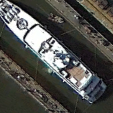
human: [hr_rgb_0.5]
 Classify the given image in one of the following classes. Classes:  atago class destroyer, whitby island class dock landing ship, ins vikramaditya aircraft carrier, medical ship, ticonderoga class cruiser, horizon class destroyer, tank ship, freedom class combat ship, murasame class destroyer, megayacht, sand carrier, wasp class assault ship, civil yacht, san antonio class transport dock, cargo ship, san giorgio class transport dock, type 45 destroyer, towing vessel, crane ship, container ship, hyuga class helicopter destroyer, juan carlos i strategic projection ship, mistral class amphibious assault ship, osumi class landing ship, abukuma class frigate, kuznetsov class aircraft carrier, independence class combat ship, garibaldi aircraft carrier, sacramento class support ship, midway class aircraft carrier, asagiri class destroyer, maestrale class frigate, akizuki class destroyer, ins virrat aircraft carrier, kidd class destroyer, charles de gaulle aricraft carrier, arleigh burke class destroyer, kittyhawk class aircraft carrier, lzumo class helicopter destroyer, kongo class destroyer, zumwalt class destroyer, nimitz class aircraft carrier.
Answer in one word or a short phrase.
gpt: Megayacht